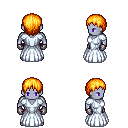
a pixel art fantasy rpg character, male body template, dark elf, purple skin, underdress, red pants, light blonde plain hairstyle, metal gloves, four views (front, back, left, right), 2x2 character sprite sheet, small pixel art, hard edges, no anti-aliasing